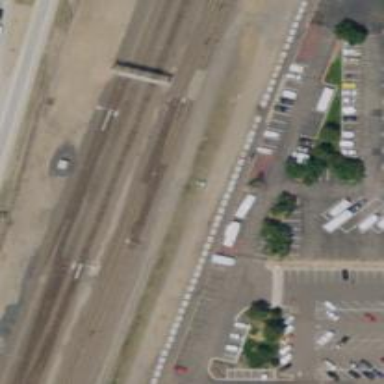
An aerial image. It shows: Light rail railway line with electrification through contact lines.